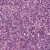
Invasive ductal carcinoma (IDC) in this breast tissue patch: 1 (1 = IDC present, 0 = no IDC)